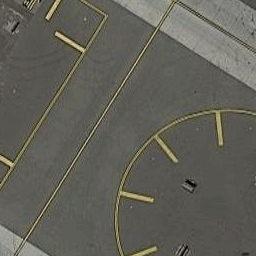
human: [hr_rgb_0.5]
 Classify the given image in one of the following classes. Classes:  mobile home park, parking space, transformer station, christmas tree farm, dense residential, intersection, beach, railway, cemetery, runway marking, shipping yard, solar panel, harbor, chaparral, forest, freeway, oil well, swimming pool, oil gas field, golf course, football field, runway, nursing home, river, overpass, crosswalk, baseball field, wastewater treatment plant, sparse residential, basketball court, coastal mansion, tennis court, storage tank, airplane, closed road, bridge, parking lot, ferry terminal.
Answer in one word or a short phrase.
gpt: runway marking